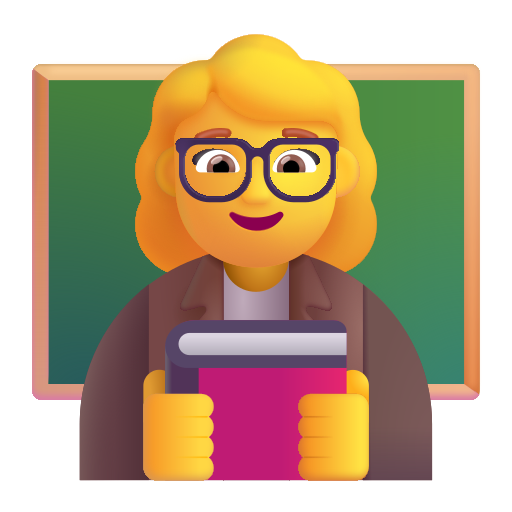
woman teacher color default